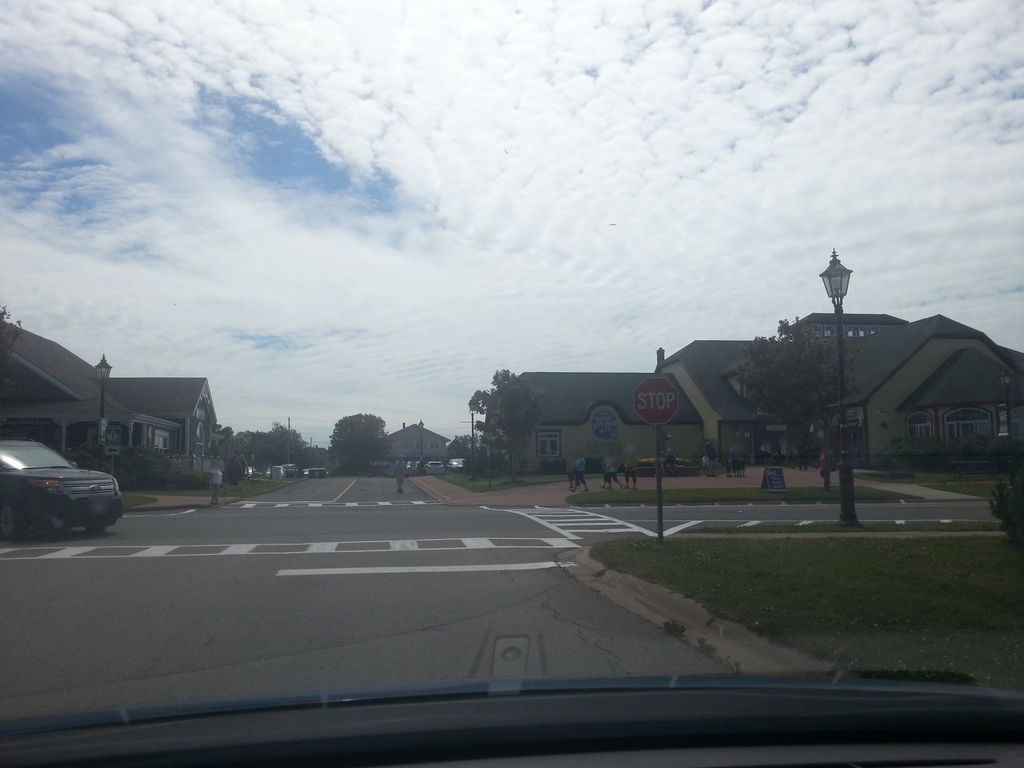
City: charlottetown